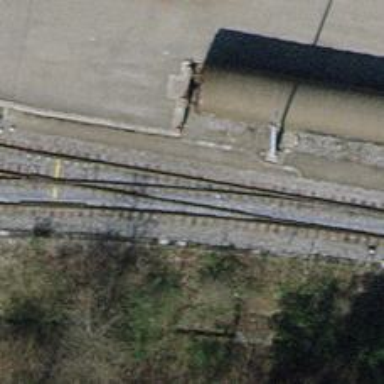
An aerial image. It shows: Single-track railway yard.